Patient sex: F
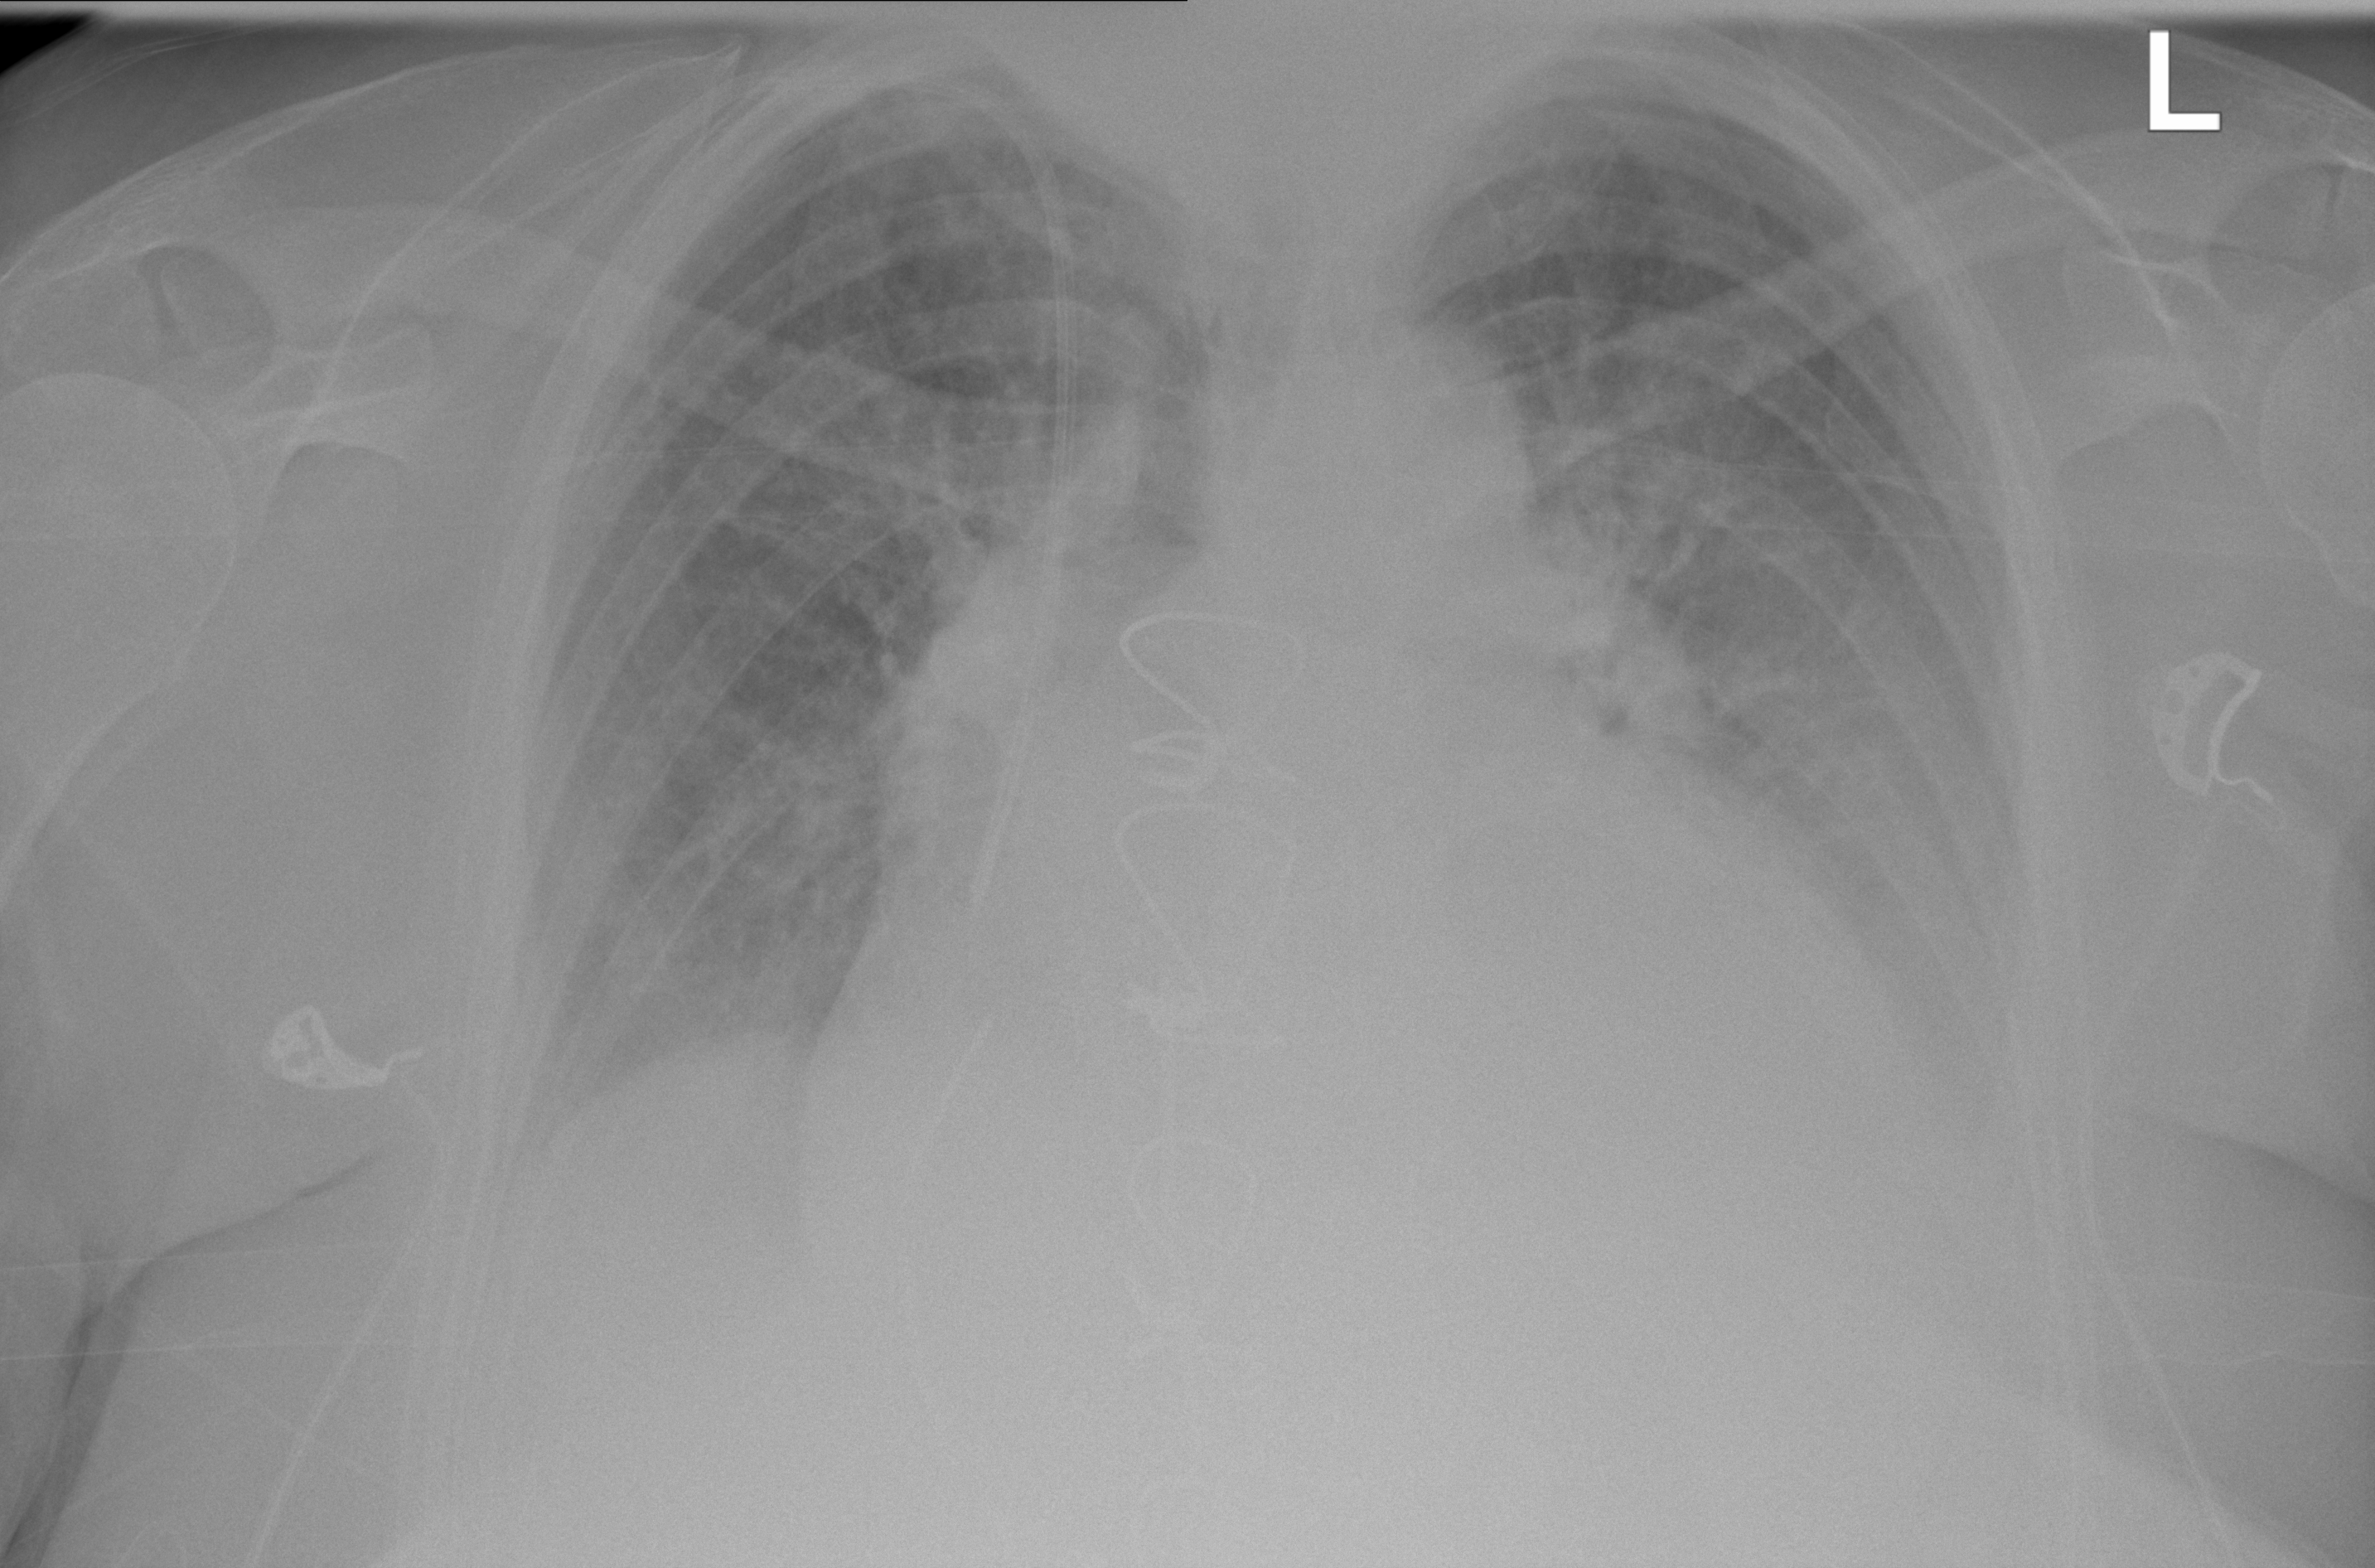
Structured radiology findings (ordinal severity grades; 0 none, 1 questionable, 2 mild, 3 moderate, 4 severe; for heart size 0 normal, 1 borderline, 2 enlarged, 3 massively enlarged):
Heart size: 2
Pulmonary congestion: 3
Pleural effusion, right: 0
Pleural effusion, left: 0
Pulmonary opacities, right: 0
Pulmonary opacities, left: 0
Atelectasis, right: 2
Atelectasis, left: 2